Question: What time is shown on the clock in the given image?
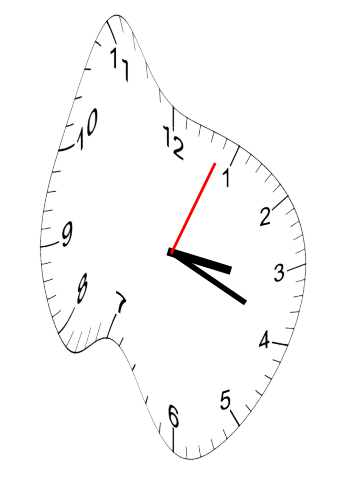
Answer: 03:19:04